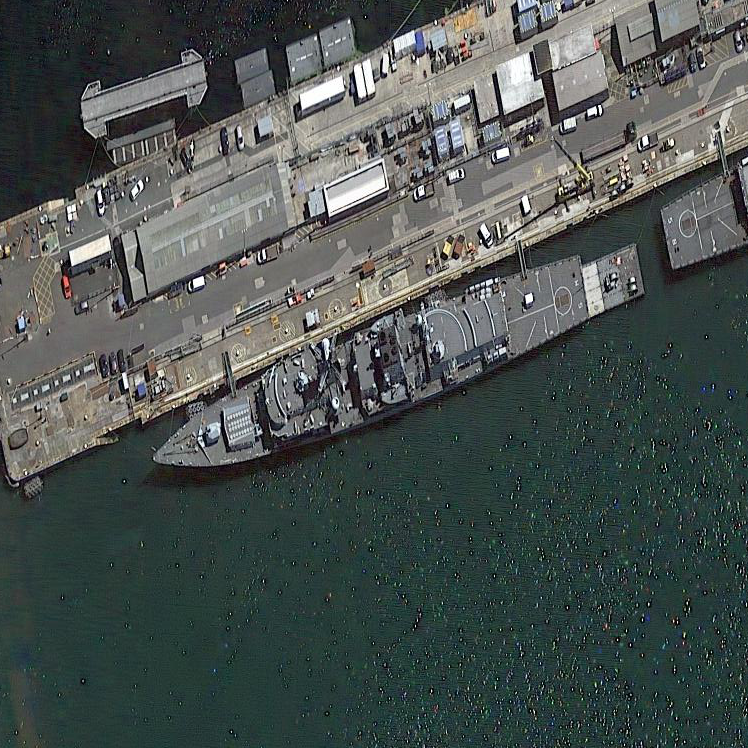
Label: destroyer